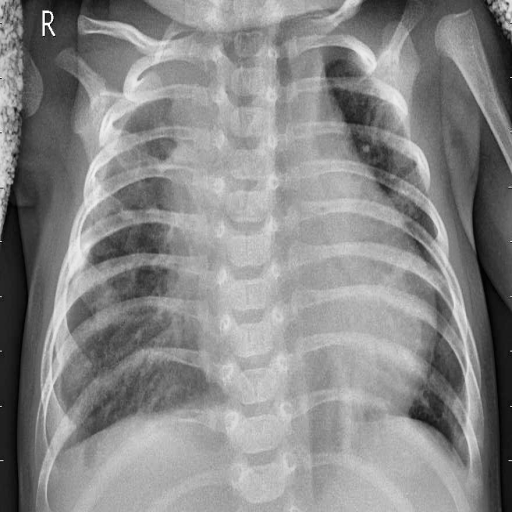
Finding: PNEUMONIA